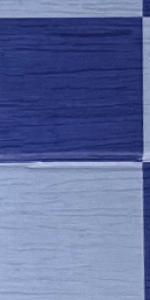
Label: Empty